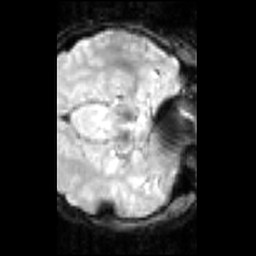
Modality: inplaneT2
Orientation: axial
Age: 27
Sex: male